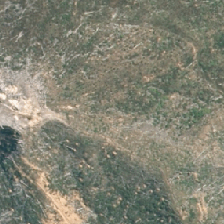
Land cover: harvested_forest